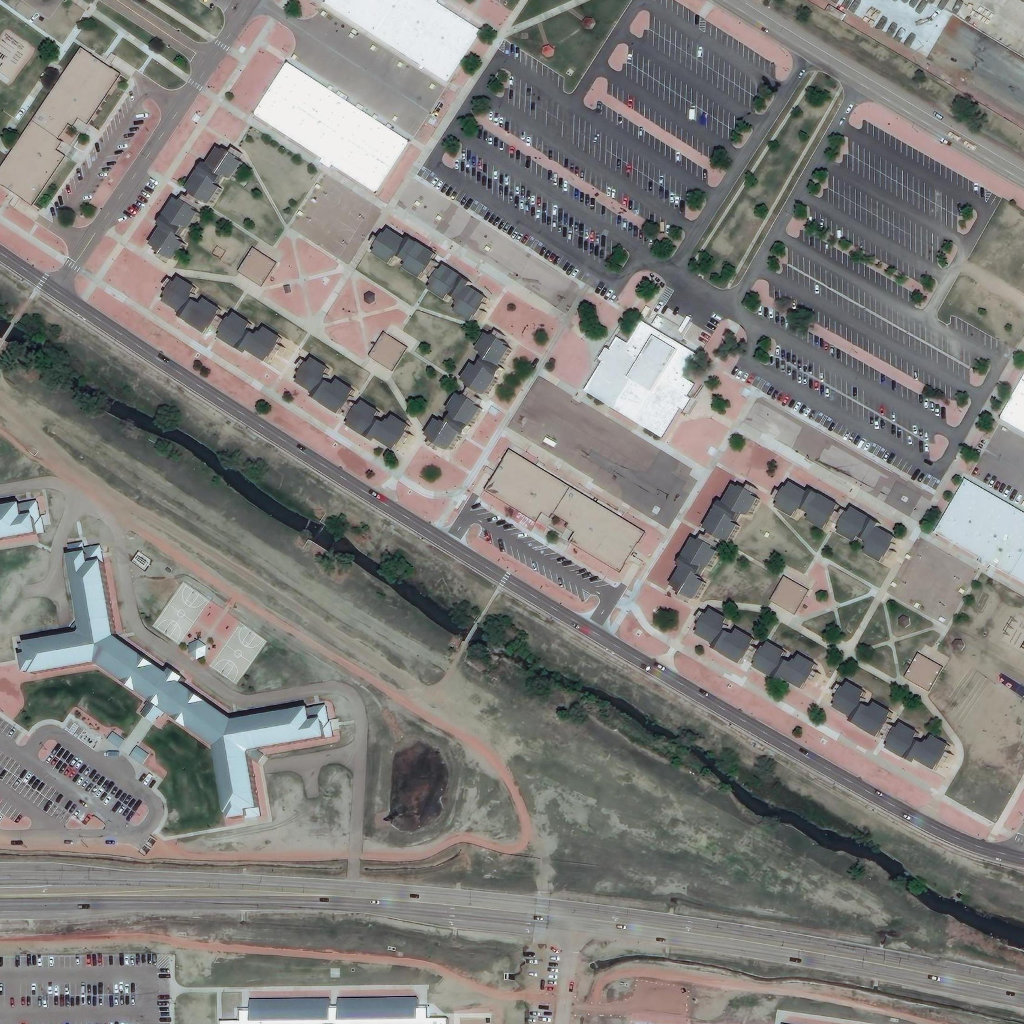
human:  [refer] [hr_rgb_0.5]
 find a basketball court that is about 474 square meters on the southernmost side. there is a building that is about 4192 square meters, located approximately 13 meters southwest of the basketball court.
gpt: <box>[[20, 60, 25, 66, 0]]</box>

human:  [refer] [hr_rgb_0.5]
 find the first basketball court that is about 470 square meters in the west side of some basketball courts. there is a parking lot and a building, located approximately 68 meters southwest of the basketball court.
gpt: <box>[[14, 56, 20, 62, 0]]</box>